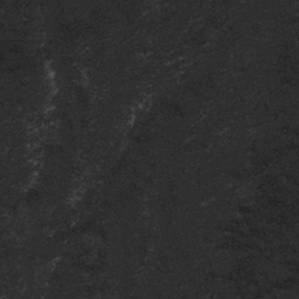
Label: frost